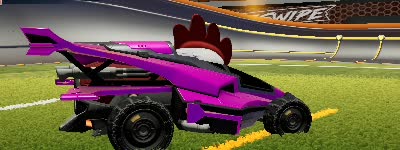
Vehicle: aftershock